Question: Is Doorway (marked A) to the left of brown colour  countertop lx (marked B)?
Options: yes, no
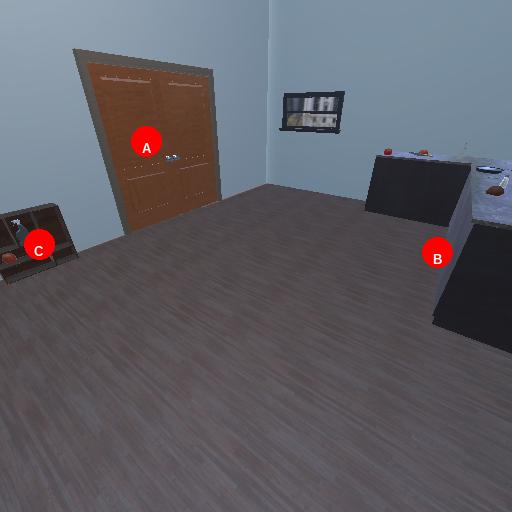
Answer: yes